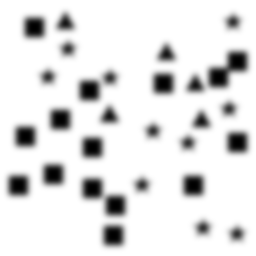
Squares: 15
Triangles: 5
Stars: 10
Total shapes: 30